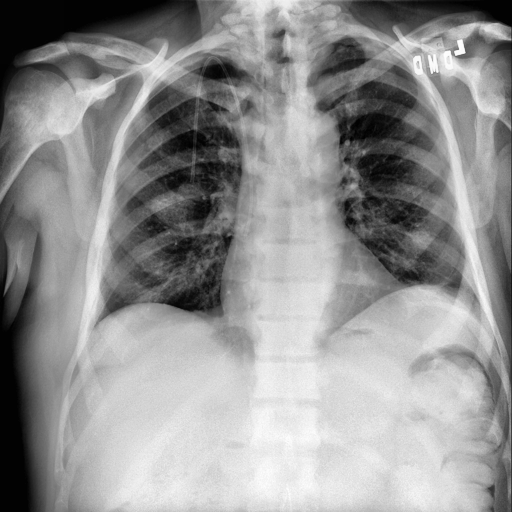
Finding: NORMAL